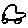
Label: car